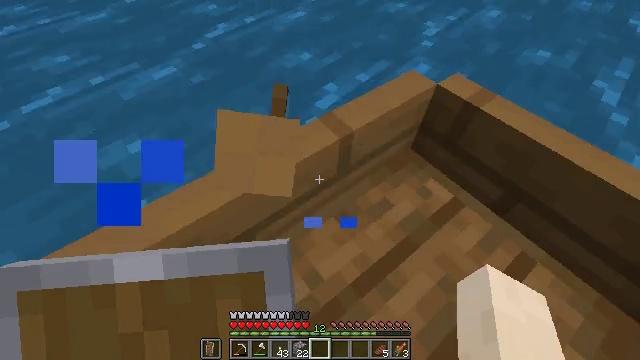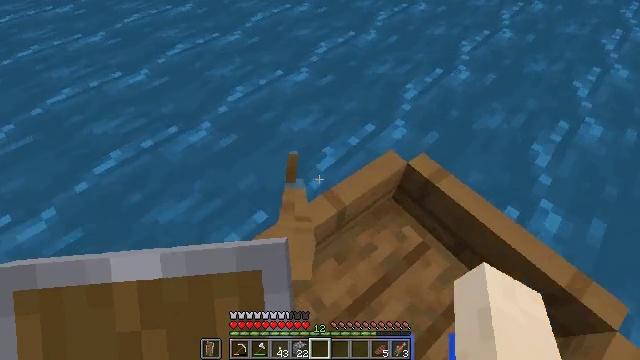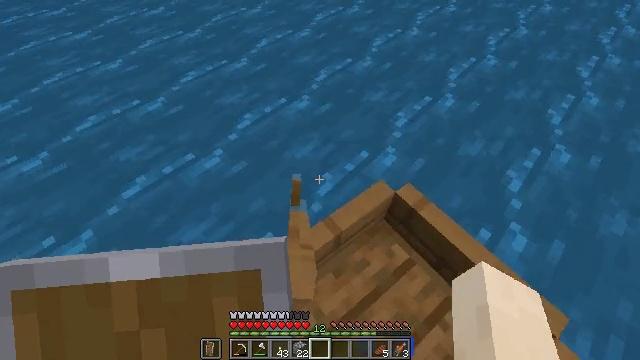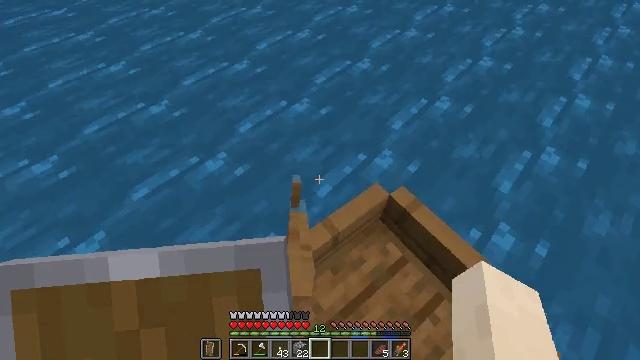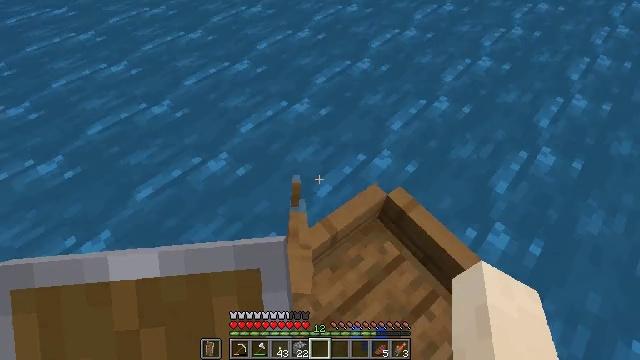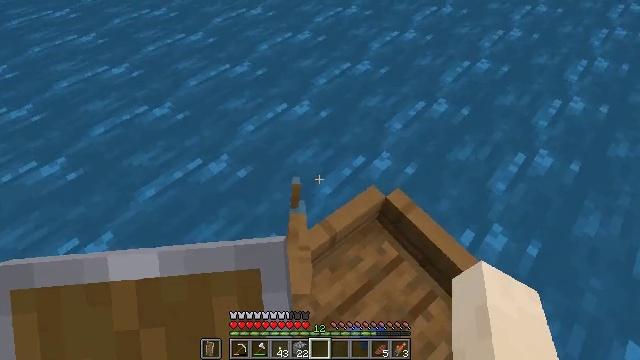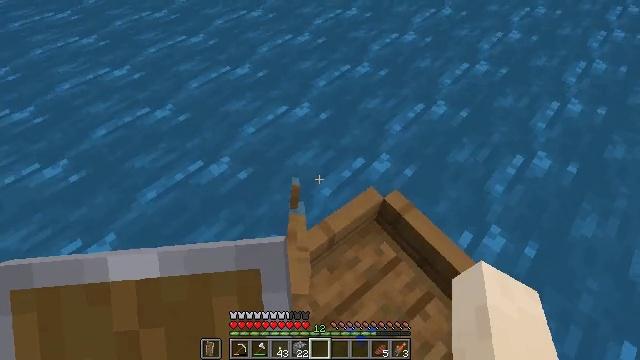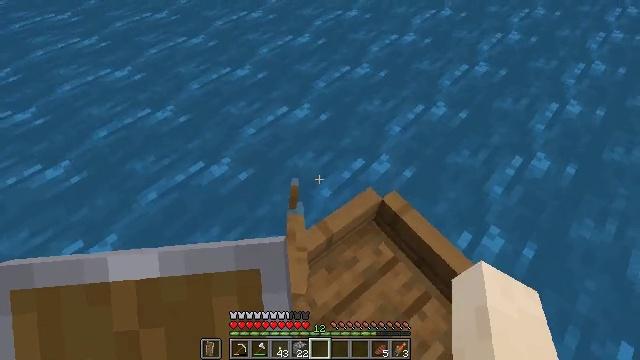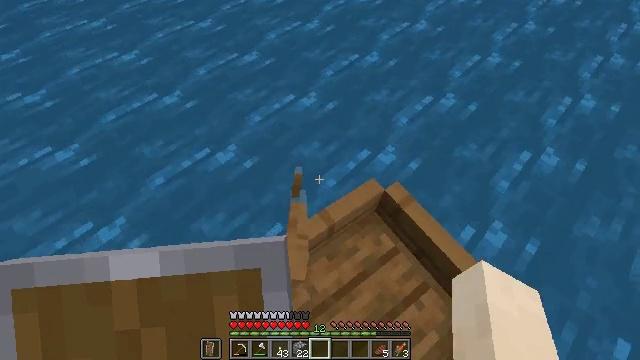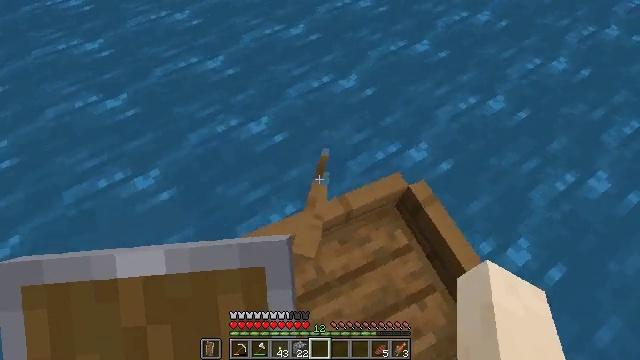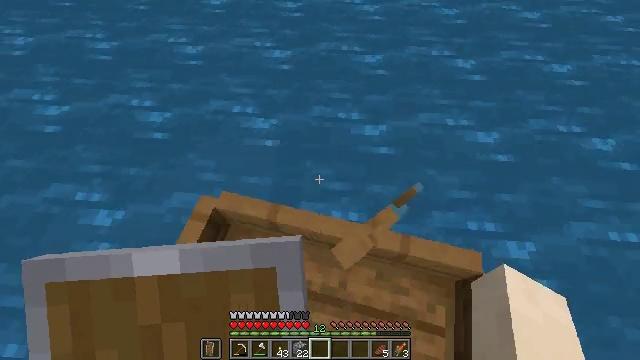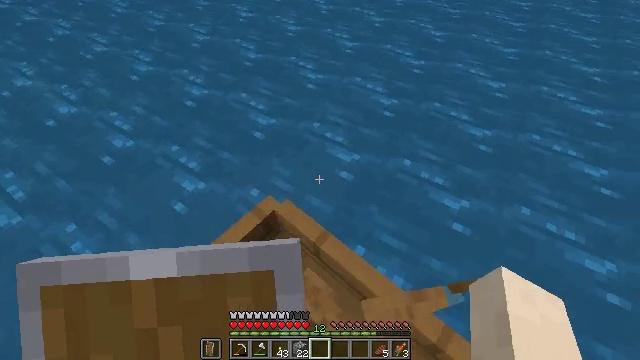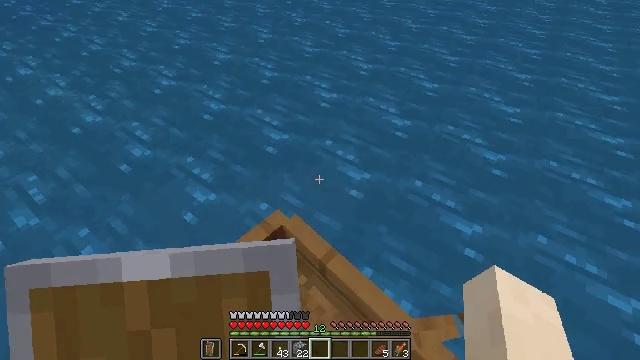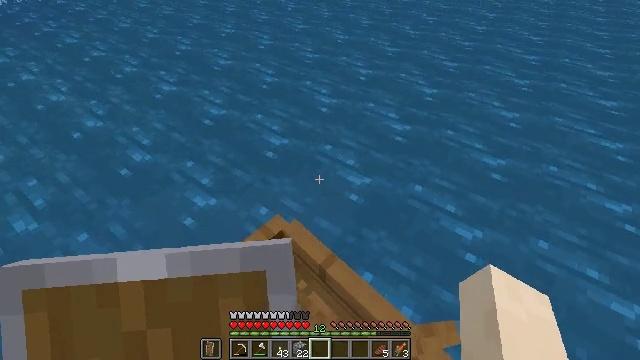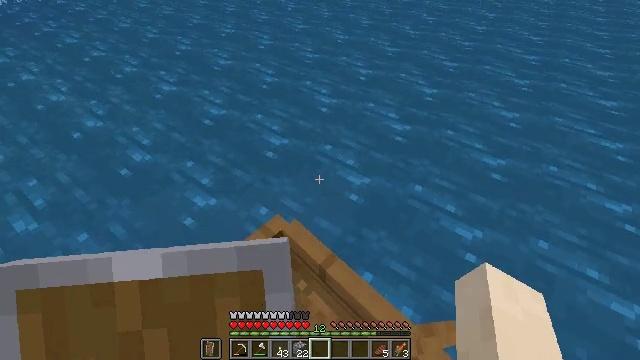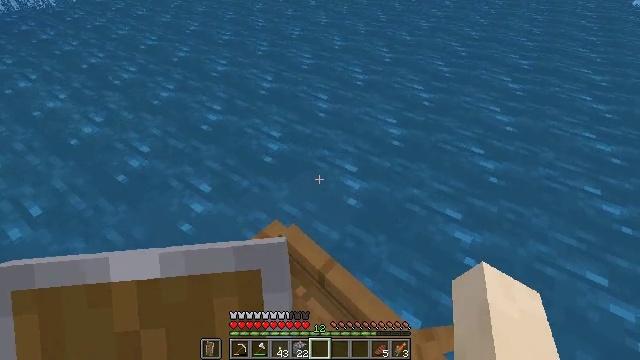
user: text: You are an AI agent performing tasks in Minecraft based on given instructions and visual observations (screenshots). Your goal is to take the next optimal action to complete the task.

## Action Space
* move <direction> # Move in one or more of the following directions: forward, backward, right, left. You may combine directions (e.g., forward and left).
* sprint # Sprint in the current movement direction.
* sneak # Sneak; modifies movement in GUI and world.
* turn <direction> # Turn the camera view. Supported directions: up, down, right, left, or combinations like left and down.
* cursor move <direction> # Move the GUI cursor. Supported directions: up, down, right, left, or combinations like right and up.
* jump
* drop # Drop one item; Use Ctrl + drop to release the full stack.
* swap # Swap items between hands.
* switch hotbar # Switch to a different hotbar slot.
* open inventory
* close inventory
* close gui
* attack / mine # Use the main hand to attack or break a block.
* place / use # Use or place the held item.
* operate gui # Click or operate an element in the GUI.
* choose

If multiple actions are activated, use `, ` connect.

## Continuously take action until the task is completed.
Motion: motion action
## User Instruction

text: Break the tall seagrass.
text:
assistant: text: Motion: no_op
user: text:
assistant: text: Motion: no_op
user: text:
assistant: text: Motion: turn down
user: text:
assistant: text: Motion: no_op
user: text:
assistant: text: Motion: no_op
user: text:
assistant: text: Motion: no_op
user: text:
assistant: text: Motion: no_op
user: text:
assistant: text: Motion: turn left and down
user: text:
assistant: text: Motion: turn left and down
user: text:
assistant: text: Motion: turn left and up
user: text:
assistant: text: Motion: turn left and up
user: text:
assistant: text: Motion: turn left and up
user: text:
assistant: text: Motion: turn up
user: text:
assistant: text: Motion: no_op
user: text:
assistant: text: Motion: turn up
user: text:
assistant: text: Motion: turn up
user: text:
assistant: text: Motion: no_op
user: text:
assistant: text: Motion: no_op
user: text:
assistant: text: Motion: no_op
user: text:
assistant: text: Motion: switch to hotbar 2
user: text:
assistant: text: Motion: switch to hotbar 2
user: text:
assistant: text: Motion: no_op
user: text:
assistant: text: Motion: no_op
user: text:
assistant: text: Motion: no_op
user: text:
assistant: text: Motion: no_op
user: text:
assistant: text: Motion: move forward
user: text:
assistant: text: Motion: move forward
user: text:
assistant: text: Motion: move forward
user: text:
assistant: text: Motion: move forward, turn right
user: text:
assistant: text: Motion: move forward, turn right and up, jump